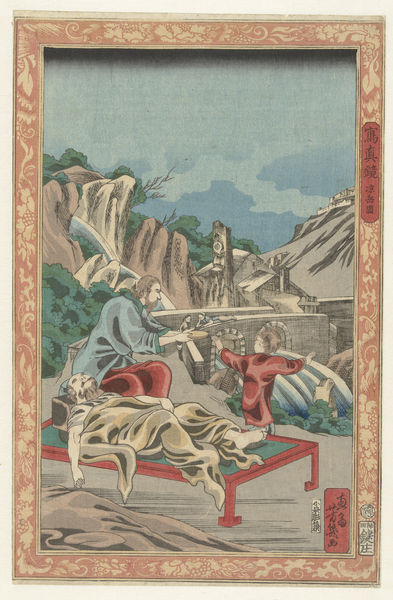
Titel: Camera obscura
Künstler: Utagawa Yoshiiku
Standort: Amsterdam
Institution: Rijksmuseum
Schlagwörter: baum, berg, blau, felsen, fuß, himmel, mann, schlaf, umhang, wasser, wolken, bäume, fluss, frauen, grün, landschaft, menschen, stadt, braun, grau, männer, tisch, zeichnung, haus, rot, weg, hose, jacke, rahmen, stein, steine, tod, tot, toter, bild, signatur, horizont, häuser, brücke, mantel, decke, kind, tal, wald, wasserfall, holzschnitt, japan, schrift, liegen, berge, gipfel, dorf, mauer, bank, bett, japanisch, greis, burg, eckig, asien, asiatisch, juge, chinesisch, china, liege, bahre, jesus, kreuzigung, leichnam, sterben, blaz, farbholzschnitt, bürcke, himmek, trün, ar, sterben#